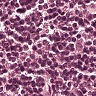
Metastatic tissue present: no